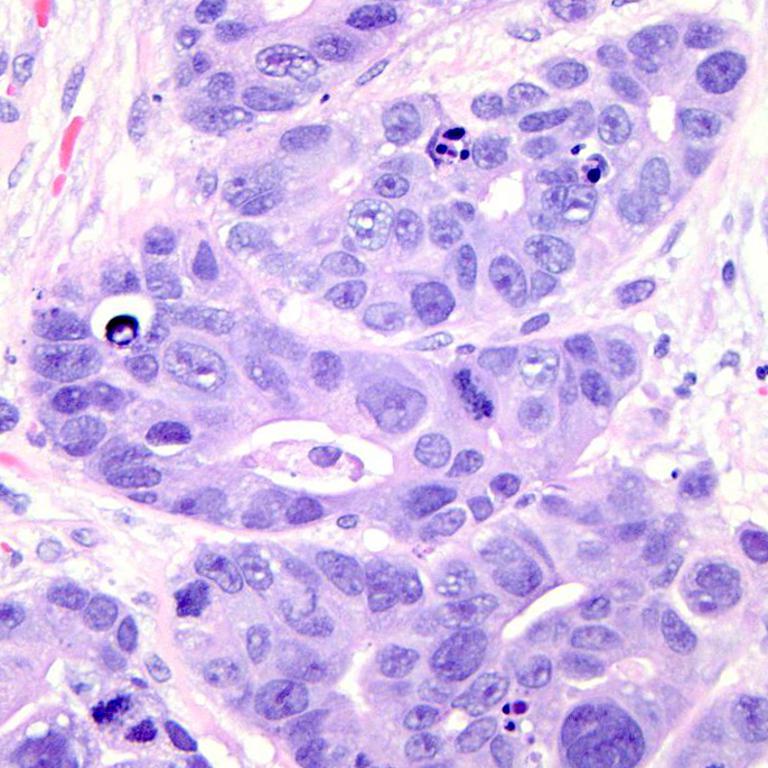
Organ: colon
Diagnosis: adenocarcinomas